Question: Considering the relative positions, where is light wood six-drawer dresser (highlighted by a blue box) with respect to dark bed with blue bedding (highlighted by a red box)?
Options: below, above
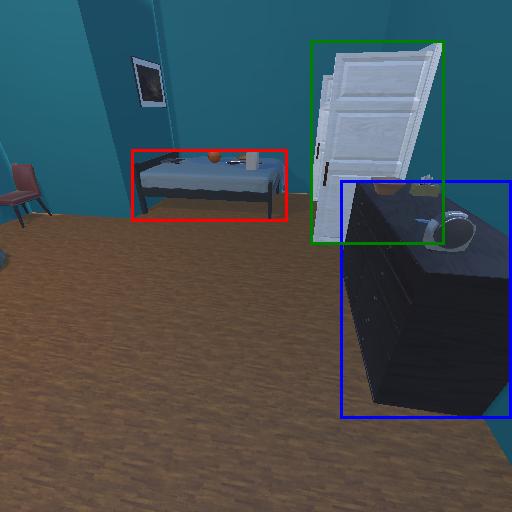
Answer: below